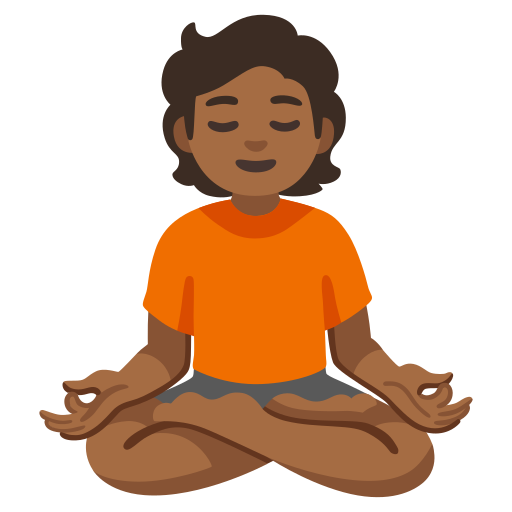
Emoji: 🧘🏾